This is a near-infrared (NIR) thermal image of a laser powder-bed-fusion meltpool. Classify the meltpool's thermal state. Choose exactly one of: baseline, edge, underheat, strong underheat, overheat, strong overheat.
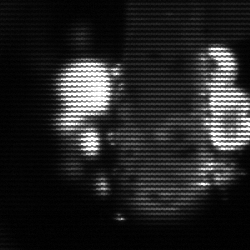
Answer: strong underheat